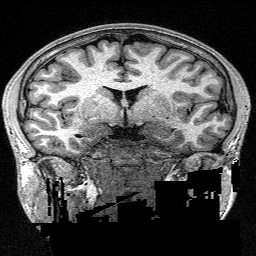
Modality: T1w
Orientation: sagittal
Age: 22
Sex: male